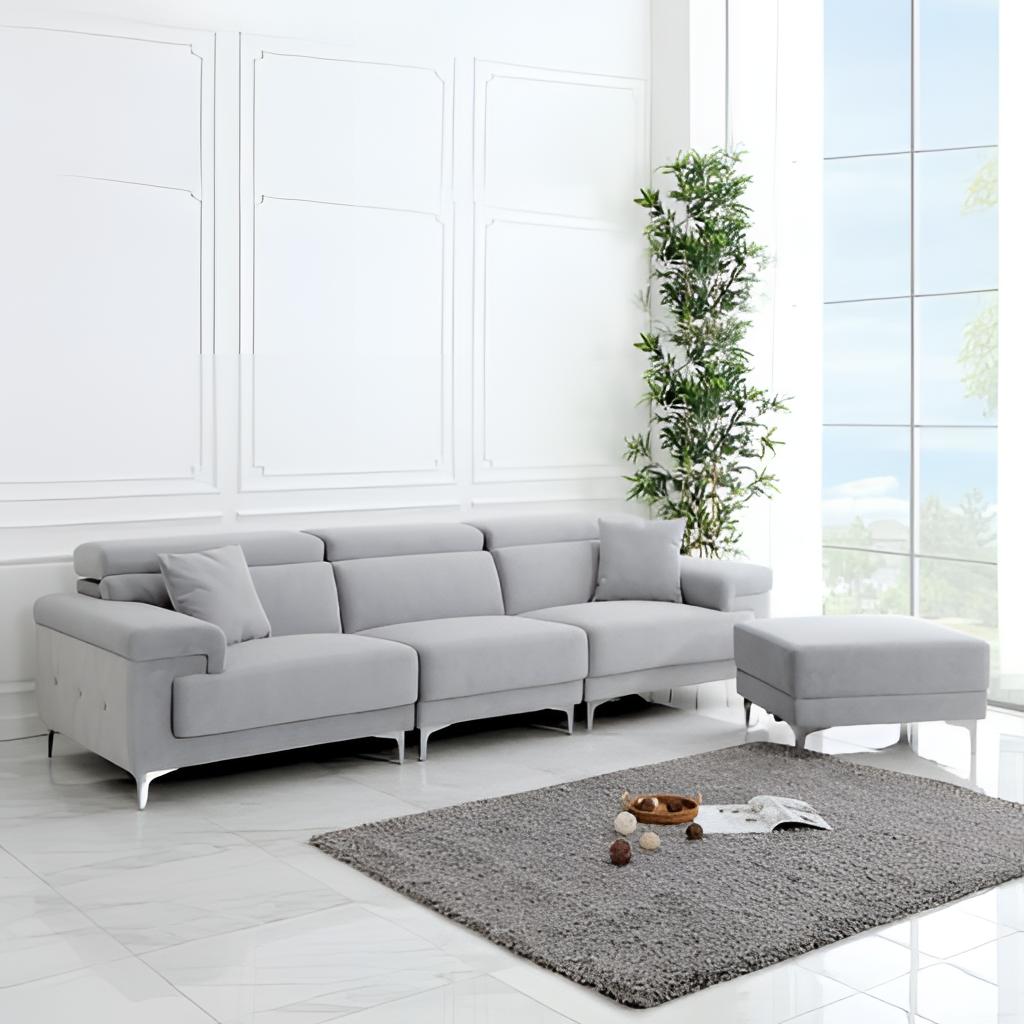
living room, fabric sectional sofa, contemporary, white tile flooring, with large square pattern, white paint wallpaper, with solid pattern